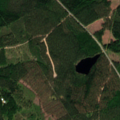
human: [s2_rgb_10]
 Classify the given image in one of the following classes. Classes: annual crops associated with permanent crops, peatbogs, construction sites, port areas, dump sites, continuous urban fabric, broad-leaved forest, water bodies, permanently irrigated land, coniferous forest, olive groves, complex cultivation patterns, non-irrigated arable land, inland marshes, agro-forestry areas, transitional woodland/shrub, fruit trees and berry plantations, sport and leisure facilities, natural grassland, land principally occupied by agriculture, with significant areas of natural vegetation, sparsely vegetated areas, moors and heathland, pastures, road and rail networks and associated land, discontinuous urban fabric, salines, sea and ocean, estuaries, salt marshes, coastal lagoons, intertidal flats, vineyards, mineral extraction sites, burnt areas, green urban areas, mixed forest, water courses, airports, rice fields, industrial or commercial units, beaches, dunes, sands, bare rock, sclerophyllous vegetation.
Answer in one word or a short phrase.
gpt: coniferous forest, transitional woodland/shrub